Field crop: maize
Growth stage: 2
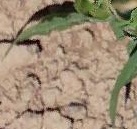
Species: maize